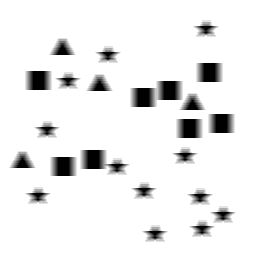
Squares: 8
Triangles: 4
Stars: 12
Total shapes: 24